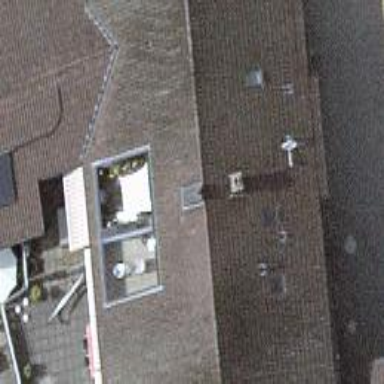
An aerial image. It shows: Simple house.